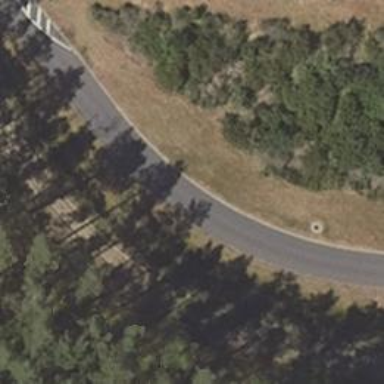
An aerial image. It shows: Asphalt driveway used as service road.